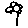
Label: flower